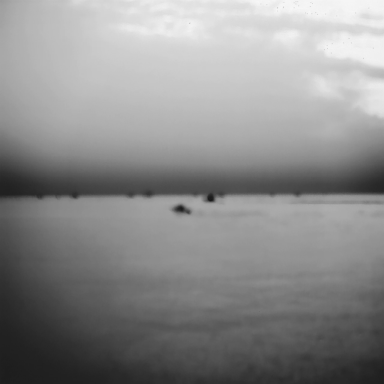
There are eight objects shown in the infrared image, including a canoe, and seven bulk_carriers.